Question: I can't seem to set up an SFTP connection for deployment in IntelliJ IDEA. I get an 'ArrayIndexOutOfBoundsException' every time I try to get a connection to the server. When setting up an FTP server, I don't get this exception and everything seems to be working fine.
The server is reachable and I double-checked my login details...

Does anyone know how to fix this?
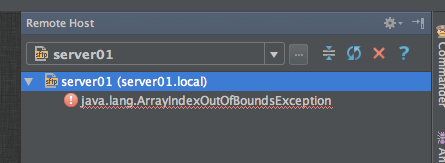
Answer: Thanks to CrazyCoder for pointing out the <URL>
When I tailed the log file I found the following Exception:
'''
2013-05-25 16:36:37,608 [49048641] WARN - i.remotebrowser.ServerTreeNode - Could not connect to SFTP server at "sftp://server01.local/".
org.apache.commons.vfs2.FileSystemException: Could not connect to SFTP server at "sftp://server01.local/".
at org.apache.commons.vfs2.provider.sftp.SftpFileProvider.doCreateFileSystem(SftpFileProvider.java:108)
at org.apache.commons.vfs2.provider.AbstractOriginatingFileProvider.getFileSystem(AbstractOriginatingFileProvider.java:102)
at org.apache.commons.vfs2.provider.AbstractOriginatingFileProvider.findFile(AbstractOriginatingFileProvider.java:80)
at org.apache.commons.vfs2.provider.AbstractOriginatingFileProvider.findFile(AbstractOriginatingFileProvider.java:64)
at org.apache.commons.vfs2.impl.DefaultFileSystemManager.resolveFile(DefaultFileSystemManager.java:698)
at org.apache.commons.vfs2.impl.DefaultFileSystemManager.resolveFile(DefaultFileSystemManager.java:624)
at com.jetbrains.plugins.webDeployment.connections.RemoteConnectionPool.createConnection(RemoteConnectionPool.java:121)
at com.jetbrains.plugins.webDeployment.connections.RemoteConnectionManager.openConnection(RemoteConnectionManager.java:122)
at com.jetbrains.plugins.webDeployment.ui.remotebrowser.ServerTreeContext.getConnection(ServerTreeContext.java:83)
at com.jetbrains.plugins.webDeployment.ui.remotebrowser.ServerTreeNode.computeFile(ServerTreeNode.java:266)
at com.jetbrains.plugins.webDeployment.ui.remotebrowser.ServerTreeNode.getChildren(ServerTreeNode.java:132)
at com.intellij.ui.treeStructure.SimpleTreeStructure.getChildElements(SimpleTreeStructure.java:25)
at com.intellij.ide.util.treeView.AbstractTreeUi$31.run(AbstractTreeUi.java:1618)
at com.intellij.ide.util.treeView.AbstractTreeUi.execute(AbstractTreeUi.java:1824)
at com.intellij.ide.util.treeView.AbstractTreeUi.getChildrenFor(AbstractTreeUi.java:1615)
at com.intellij.ide.util.treeView.AbstractTreeUi.access$4600(AbstractTreeUi.java:60)
at com.intellij.ide.util.treeView.AbstractTreeUi$46.run(AbstractTreeUi.java:2702)
at com.intellij.ide.util.treeView.AbstractTreeUi.execute(AbstractTreeUi.java:1824)
at com.intellij.ide.util.treeView.AbstractTreeUi.access$2400(AbstractTreeUi.java:60)
at com.intellij.ide.util.treeView.AbstractTreeUi$57$1.run(AbstractTreeUi.java:3379)
at com.jetbrains.plugins.webDeployment.ui.remotebrowser.WebServerTreeBuilder.runBackgroundLoading(WebServerTreeBuilder.java:90)
at com.intellij.ide.util.treeView.AbstractTreeUi$57.run(AbstractTreeUi.java:3370)
at com.intellij.ide.util.treeView.AbstractTreeUi.execute(AbstractTreeUi.java:1824)
at com.intellij.ide.util.treeView.AbstractTreeUi.access$2400(AbstractTreeUi.java:60)
at com.intellij.ide.util.treeView.AbstractTreeUi$58.run(AbstractTreeUi.java:3435)
at com.intellij.util.concurrency.WorkerThread.run(WorkerThread.java:108)
at com.intellij.openapi.application.impl.ApplicationImpl$8.run(ApplicationImpl.java:454)
at java.util.concurrent.Executors$RunnableAdapter.call(Executors.java:439)
at java.util.concurrent.FutureTask$Sync.innerRun(FutureTask.java:303)
at java.util.concurrent.FutureTask.run(FutureTask.java:138)
at java.util.concurrent.ThreadPoolExecutor$Worker.runTask(ThreadPoolExecutor.java:895)
at java.util.concurrent.ThreadPoolExecutor$Worker.run(ThreadPoolExecutor.java:918)
at java.lang.Thread.run(Thread.java:680)
at com.intellij.openapi.application.impl.ApplicationImpl$1$1.run(ApplicationImpl.java:152)
Caused by: org.apache.commons.vfs2.FileSystemException: Error during processing known-hosts file "/Users/Robert/.ssh/known_hosts".
at org.apache.commons.vfs2.provider.sftp.SftpClientFactory.createConnection(SftpClientFactory.java:126)
at org.apache.commons.vfs2.provider.sftp.SftpFileProvider.doCreateFileSystem(SftpFileProvider.java:97)
... 33 more
Caused by: com.jcraft.jsch.JSchException: java.lang.ArrayIndexOutOfBoundsException
at com.jcraft.jsch.KnownHosts.setKnownHosts(KnownHosts.java:171)
at com.jcraft.jsch.KnownHosts.setKnownHosts(KnownHosts.java:60)
at com.jcraft.jsch.JSch.setKnownHosts(JSch.java:269)
at org.apache.commons.vfs2.provider.sftp.SftpClientFactory.createConnection(SftpClientFactory.java:122)
... 34 more
Caused by: java.lang.ArrayIndexOutOfBoundsException
'''
It seems like there was something wrong with my 'known_hosts' file ('Error during processing known-hosts file "/Users/Robert/.ssh/known_hosts"'). I backed it up and removed it, now everything seems to be working fine. I'll just have to look over which line is being funky, as the 'ssh' and 'sftp' utilities work just fine from within the Terminal and don't complain about my 'known_hosts' file.
Hopefully this comes handy to someone else having the same error.